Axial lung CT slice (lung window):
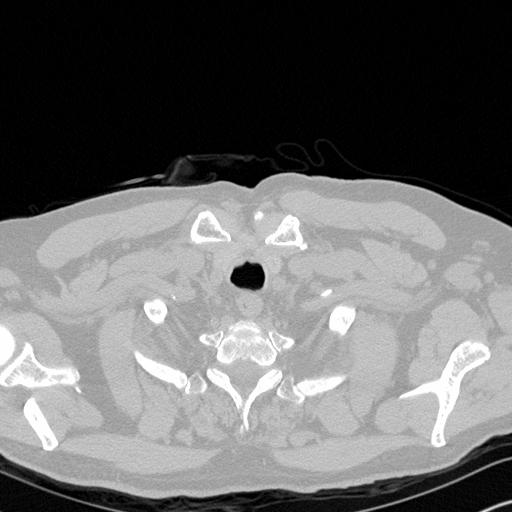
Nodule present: no